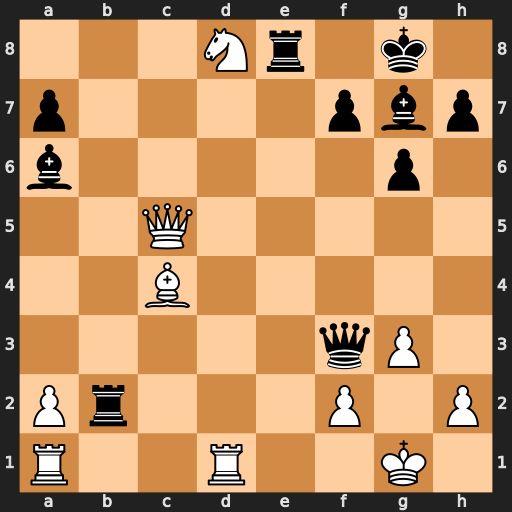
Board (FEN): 3Nr1k1/p4pbp/b5p1/2Q5/2B5/5qP1/Pr3P1P/R2R2K1
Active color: w
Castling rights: -
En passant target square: -
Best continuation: Bxf7+ Qxf7 Nxf7